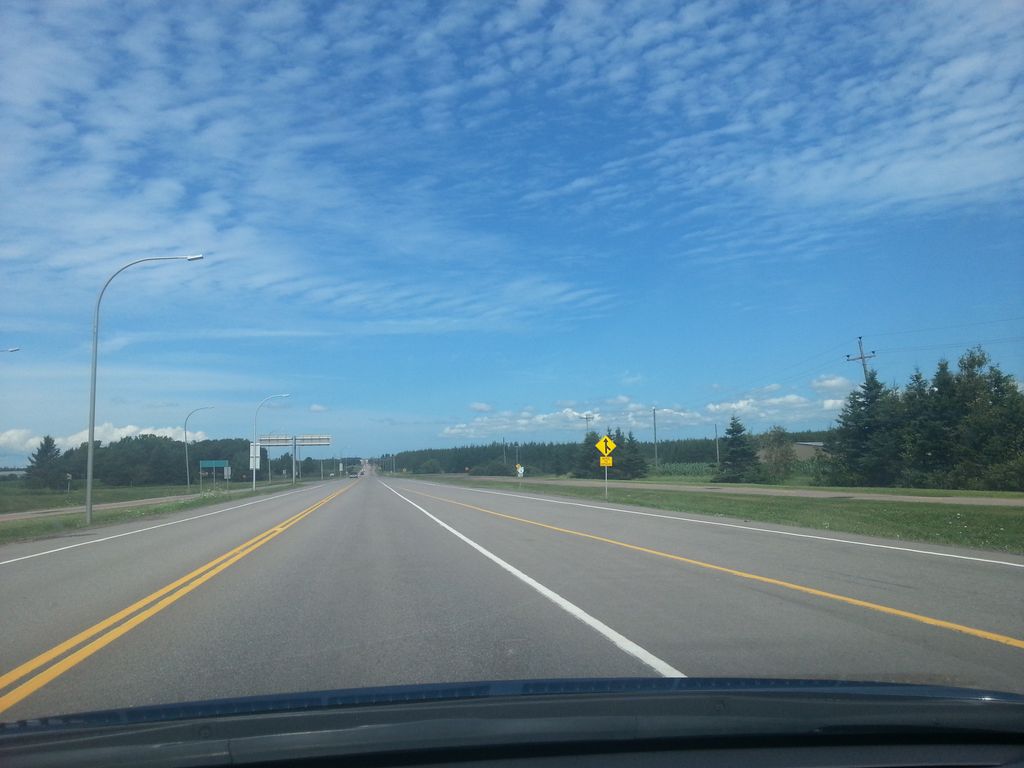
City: charlottetown